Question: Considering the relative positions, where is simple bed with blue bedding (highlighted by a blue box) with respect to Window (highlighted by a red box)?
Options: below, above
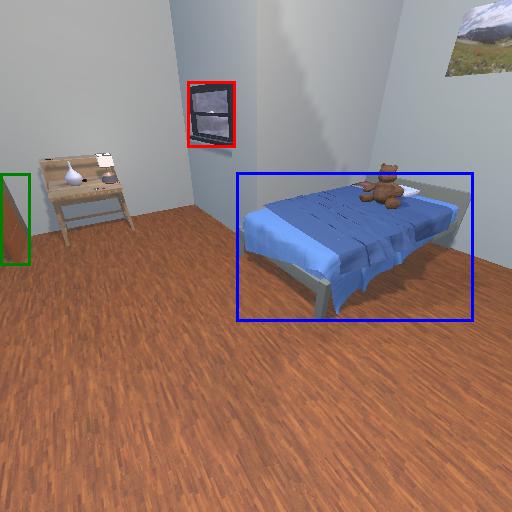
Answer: below